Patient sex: F
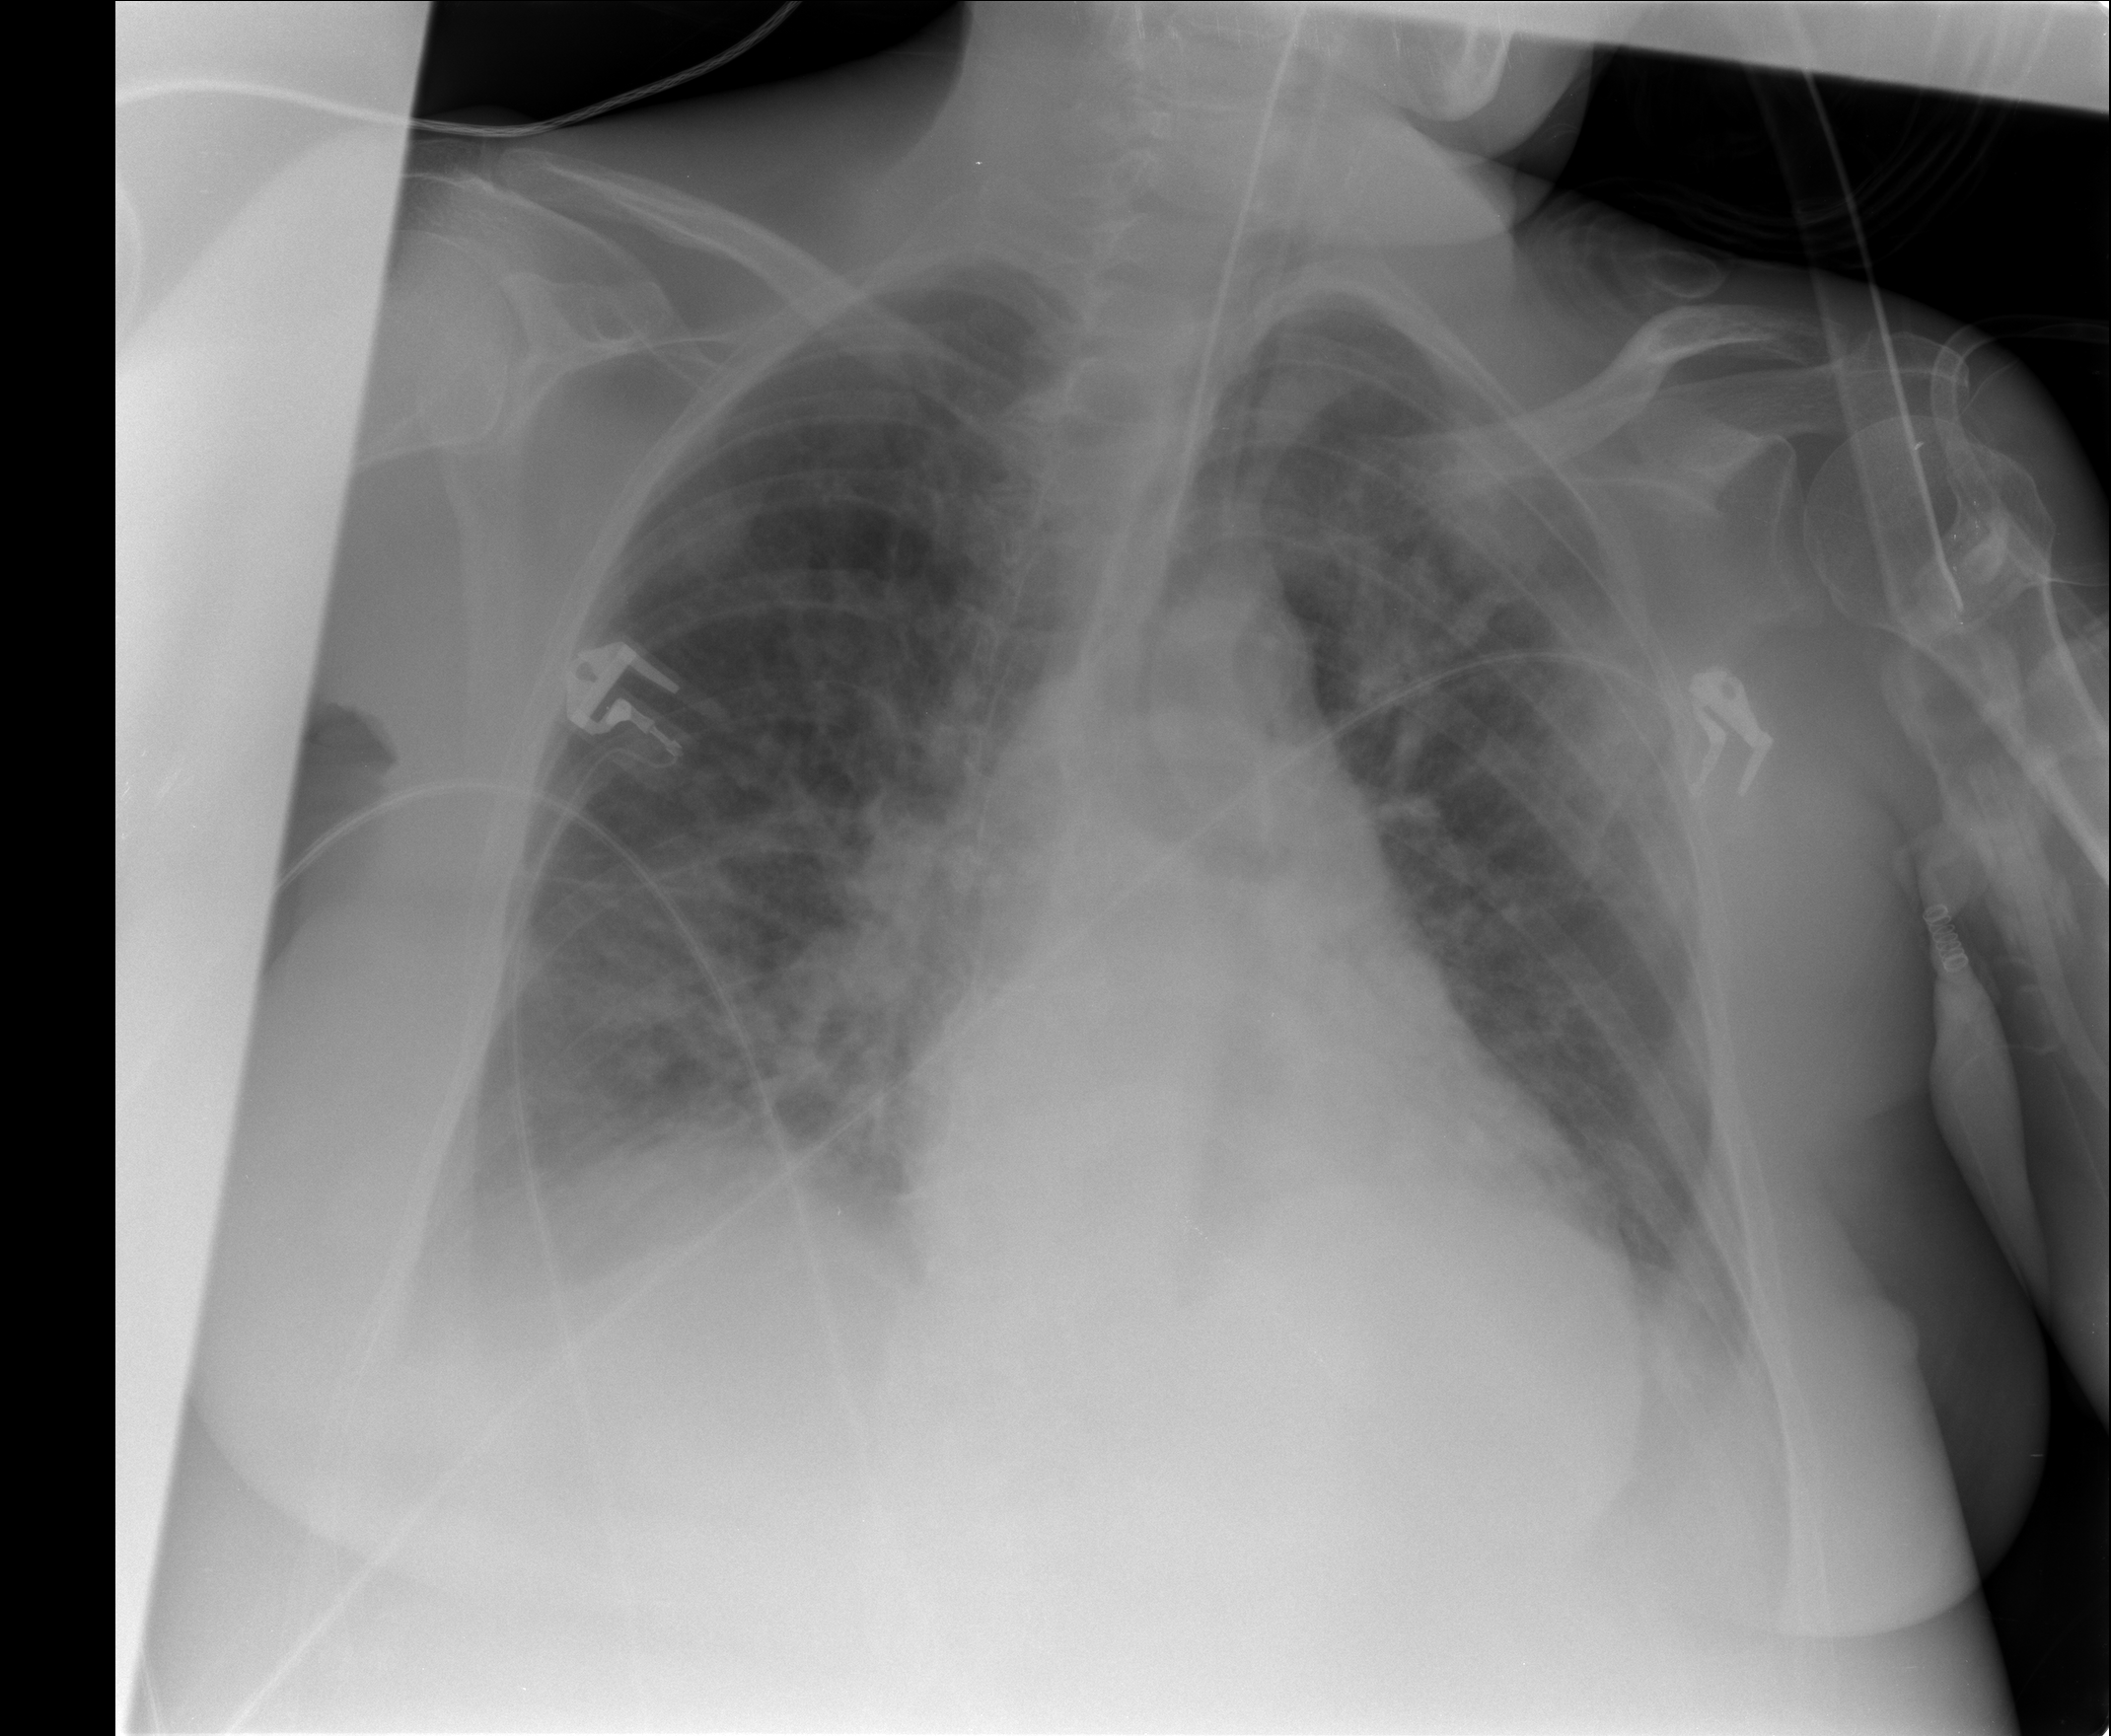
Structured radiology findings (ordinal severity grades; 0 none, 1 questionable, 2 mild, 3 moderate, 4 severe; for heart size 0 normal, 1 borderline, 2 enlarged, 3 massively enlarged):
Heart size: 0
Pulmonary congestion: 2
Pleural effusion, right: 2
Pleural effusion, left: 2
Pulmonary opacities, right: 2
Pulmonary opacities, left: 2
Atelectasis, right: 2
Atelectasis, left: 2